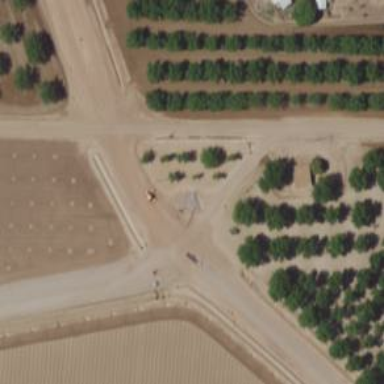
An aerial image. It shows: Irrigation culvert tunnel for service purposes.